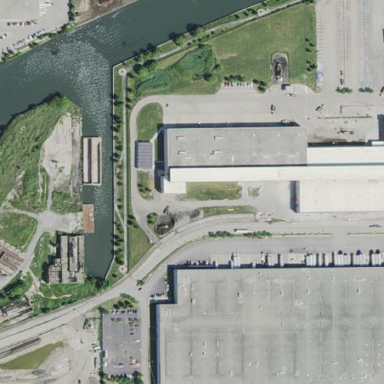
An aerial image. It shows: Industrial area.